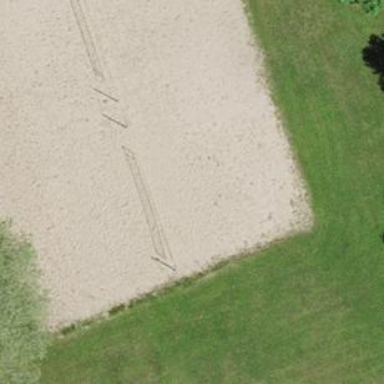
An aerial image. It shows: Sandy pitch designated for beach volleyball.